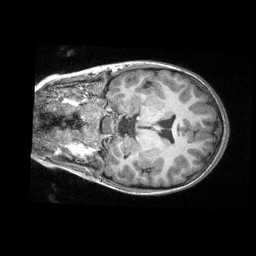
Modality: T1w
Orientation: coronal
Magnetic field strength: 3 T